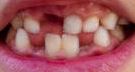
Condition: hypodontia